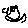
Label: triangle